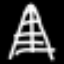
Label: The Eiffel Tower